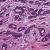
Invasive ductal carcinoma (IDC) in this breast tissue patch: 1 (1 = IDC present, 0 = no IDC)